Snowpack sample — Loveland Pass, Silver Plume, Colorado, USA (2/11/26, 12:00 PM MST)
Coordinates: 39.663, -105.886
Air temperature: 35 °F
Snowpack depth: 82 cm
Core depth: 30 cm
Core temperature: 28.4 °F
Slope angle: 13°, slope face: 12°
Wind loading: high
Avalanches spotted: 1
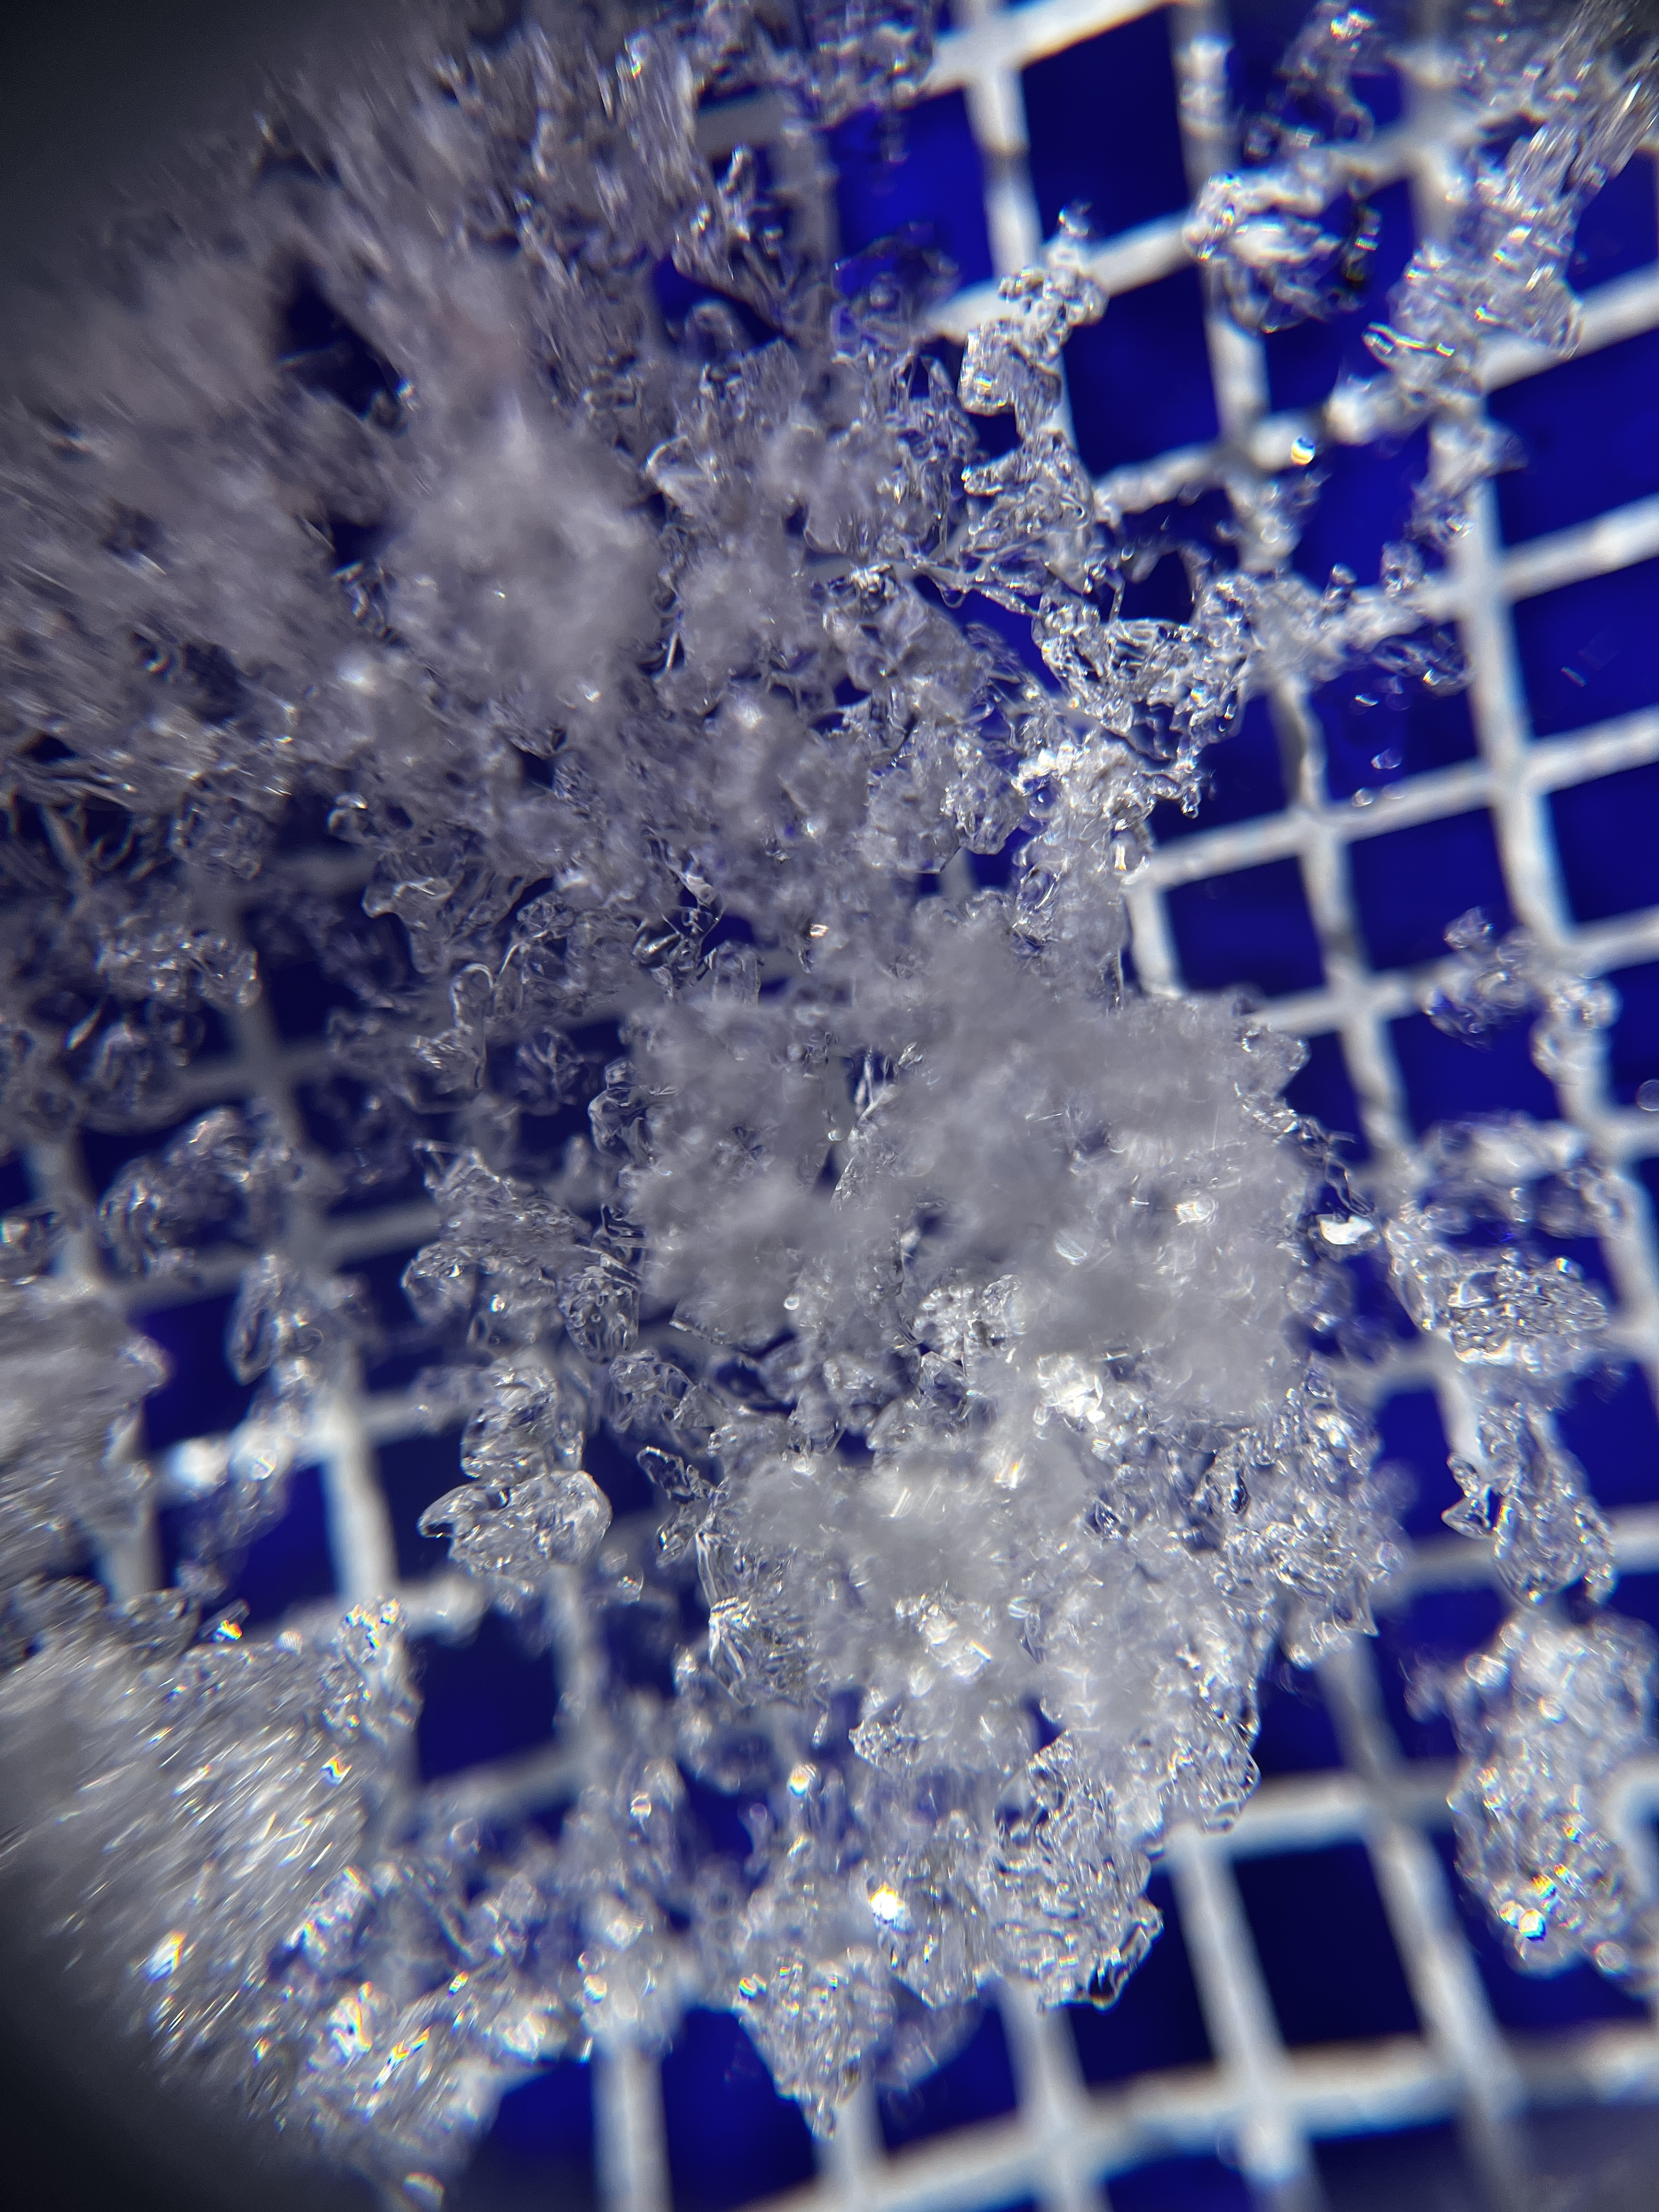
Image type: magnified_profile
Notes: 1 small avalanche spotted on the north side of the bowl, lots of wind loading